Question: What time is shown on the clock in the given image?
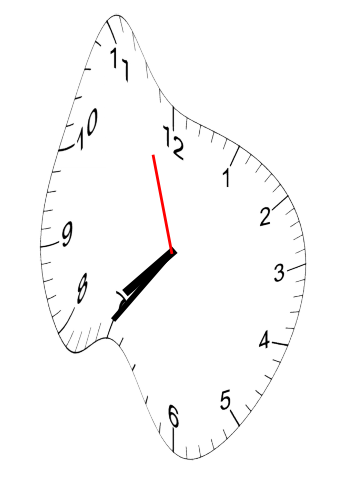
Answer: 07:35:57